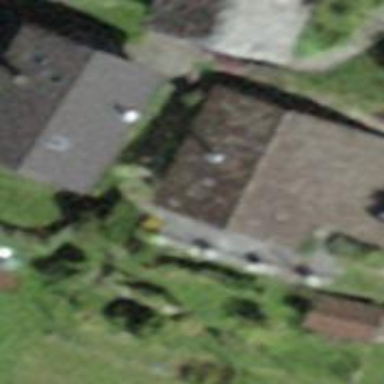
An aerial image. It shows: Detached building.